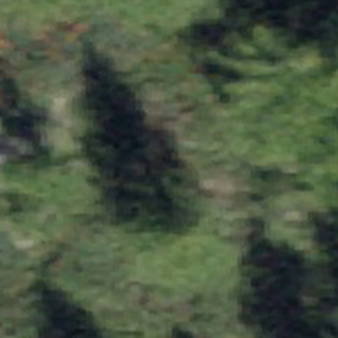
Label: other